Question:
Hi,
I have a 'FrozenColumnCount = 3' always with 'HorizontalScrollBar' visible. Now, I have a requirement to add controls in the blank area (left of the scroll bar) -- See the RED highlighted area in the image.
How can I add any control there ? It will be great if something of this sort can be achieved via XAML (ControlTemplates) ? I am using the standard 'WPF v4.0 datagrid' in my application.
> NB: The sample can be downloaded from here -
<URL>
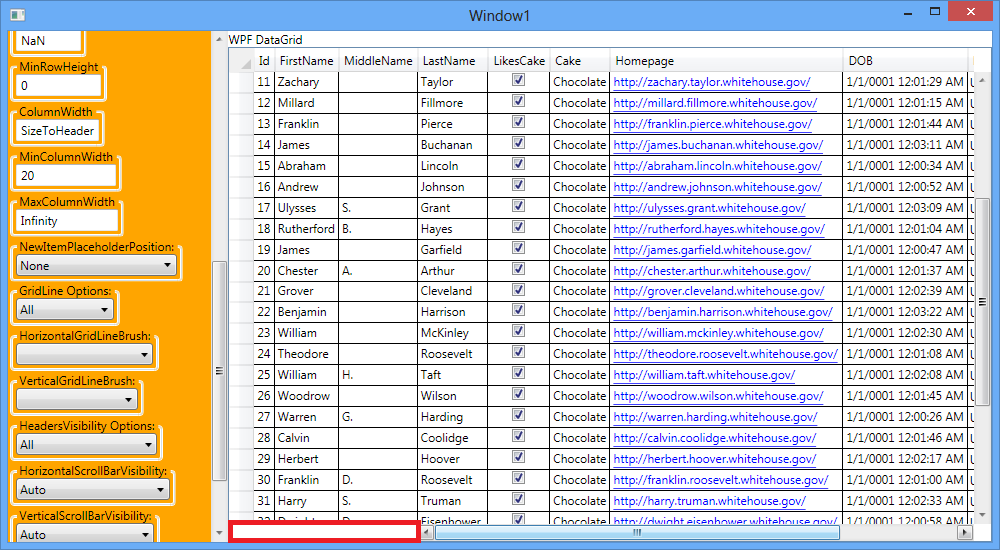
Answer: I'd start with this documentation of <URL>.
Notice the part of the template which looks like this
'''
<Grid Grid.Column="1"
Grid.Row="2">
<Grid.ColumnDefinitions>
<ColumnDefinition Width="{Binding NonFrozenColumnsViewportHorizontalOffset,
RelativeSource={RelativeSource AncestorType={x:Type DataGrid}}}" />
<ColumnDefinition Width="*" />
</Grid.ColumnDefinitions>
<ScrollBar x:Name="PART_HorizontalScrollBar"
Grid.Column="1"
Orientation="Horizontal"
ViewportSize="{TemplateBinding ViewportWidth}"
Maximum="{TemplateBinding ScrollableWidth}"
Visibility="{TemplateBinding ComputedHorizontalScrollBarVisibility}"
Value="{Binding HorizontalOffset, Mode=OneWay,
RelativeSource={RelativeSource TemplatedParent}}"/>
</Grid>
'''
This portion defines the bottom scrollbar area in the DataGrid. Notice the binding to NonFrozenColumnsViewportHorizontalOffset -- that value determines the width of the empty left area.
You could copy the whole DataGrid template into a style in the application resources in the project. Then, insert your own named horizontal StackPanel with Grid.Column="0" there (a sibling to the ScrollBar), you can then add your own child buttons, text, etc. as children of that new StackPanel.